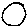
Label: circle